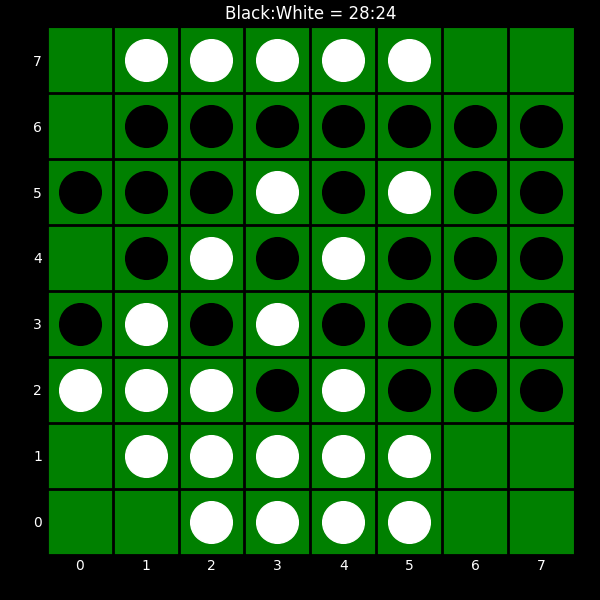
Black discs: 28
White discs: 24